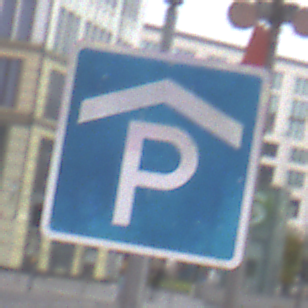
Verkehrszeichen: Parkhaus
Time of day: MorningAfternoon
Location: Outdoor (Urban)
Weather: Overcast
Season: NotSpecified
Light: Natural